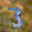
Label: 3